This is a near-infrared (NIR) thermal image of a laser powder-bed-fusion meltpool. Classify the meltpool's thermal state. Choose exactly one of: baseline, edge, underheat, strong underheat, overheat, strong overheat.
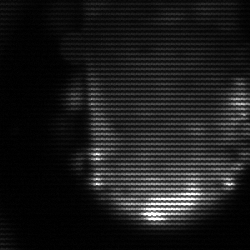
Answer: baseline